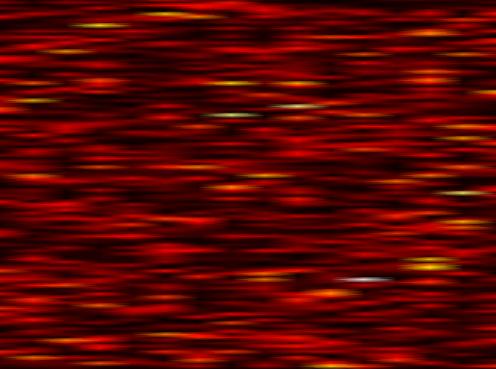
Label: WOLA